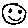
Label: smiley face